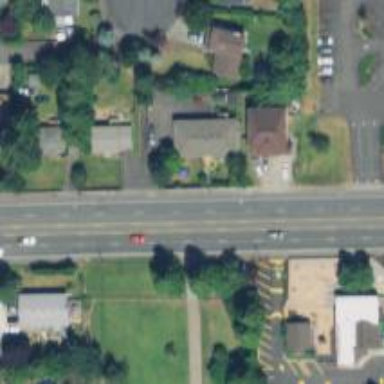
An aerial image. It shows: Primary highway with sidewalk on the left side.